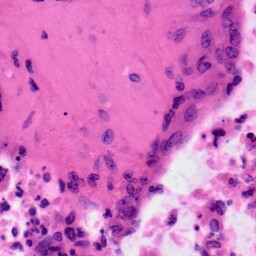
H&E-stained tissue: Colon